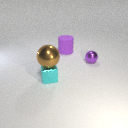
large brown metal sphere above small cyan metal cube